Question: My dataset looks somewhat similar to this:
'''
Category Value1 Value2
A 19 143
A 12 124
A 21 130
B 23 323
B 24 323
B 23 342
B 24 233
B 27 234
C 28 212
C 29 233
D 11 365
D 12 323
D 13 344
'''
This dataset has many categories viz. A,B,C,D etc and two columns
How can we find out 90th percentile of these values in category-wise?
Output should be in this pattern:

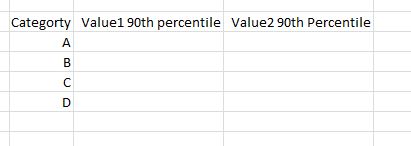
Answer: Try
'''
library(dplyr)
df1 %>%
group_by(Category) %>%
summarise_each(funs(quantile(., 0.90)))
# Category Value1 Value2
#1 A 20.6 140.4
#2 B 25.8 334.4
#3 C 28.9 230.9
#4 D 12.8 360.8
'''
Or
'''
library(data.table)
setDT(df1)[, lapply(.SD, FUN=quantile, prob=0.90), Category]
'''
Or using 'aggregate' from 'base R'
'''
aggregate(.~Category, df1, FUN=quantile, prob=0.90)
'''
### data
'''
df1 <- structure(list(Category = c("A", "A", "A", "B", "B", "B", "B",
"B", "C", "C", "D", "D", "D"), Value1 = c(19, 12, 21, 23, 24,
23, 24, 27, 28, 29, 11, 12, 13), Value2 = c(143, 124, 130, 323,
323, 342, 233, 234, 212, 233, 365, 323, 344)), .Names = c("Category",
"Value1", "Value2"), row.names = c(NA, -13L), class = "data.frame")
'''